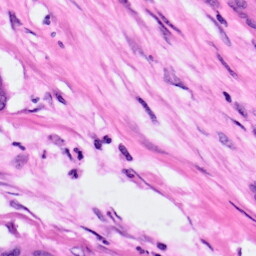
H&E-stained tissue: Pancreatic